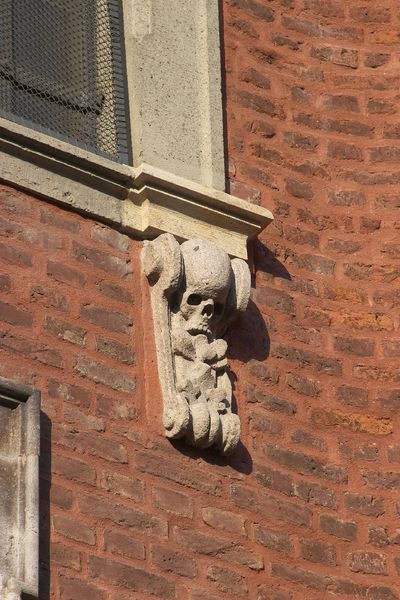
Titel: Elendskirche St. Gregor
Künstler: Balthasar Spaeth
Standort: Köln, An St. Katharinen 5 (EU - D - NRW)
Schlagwörter: fenster, mund, nase, weiss, gebäude, haus, rot, wand, architektur, augen, schädel, stein, gitter, skulptur, mauer, ziegel, backstein, verzierung, knochen, mauerwerk, oberkiefer, totenkopf, zähne, gesims, zunge, lecken, zahn, ziegelstein, blendwerk, gewände, augenhöhle, roter backstein